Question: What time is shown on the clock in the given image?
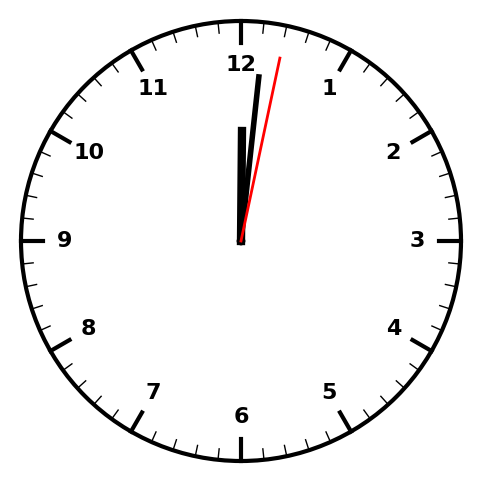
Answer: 12:01:02